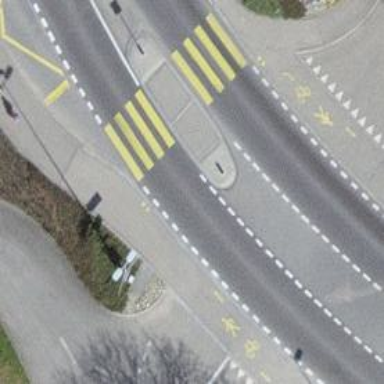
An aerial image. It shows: Uncontrolled road crossing with pedestrian island.